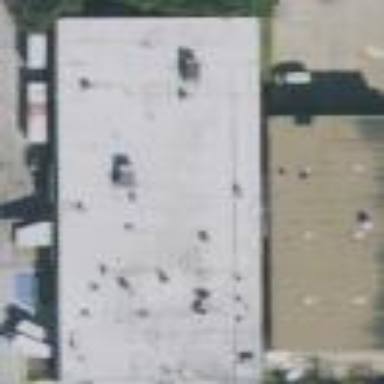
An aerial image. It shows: Warehouse.